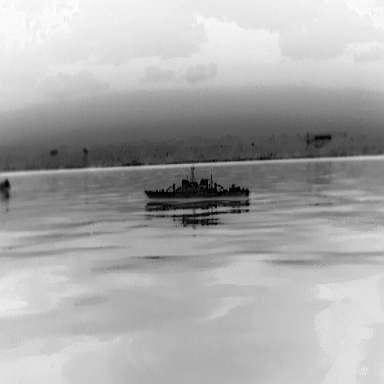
There is a warship in the infrared image.